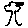
Label: tree